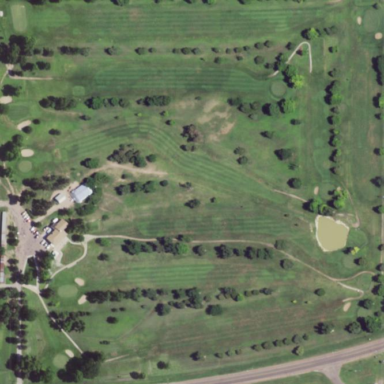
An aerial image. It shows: Golf course.